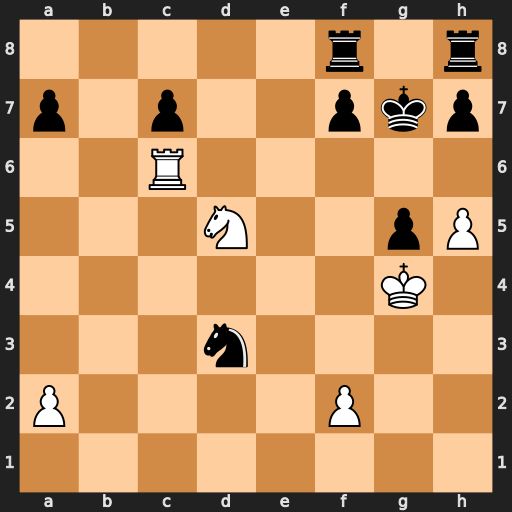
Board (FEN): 5r1r/p1p2pkp/2R5/3N2pP/6K1/3n4/P4P2/8
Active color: w
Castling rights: -
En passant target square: -
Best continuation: h6+ Kg8 Nf6#